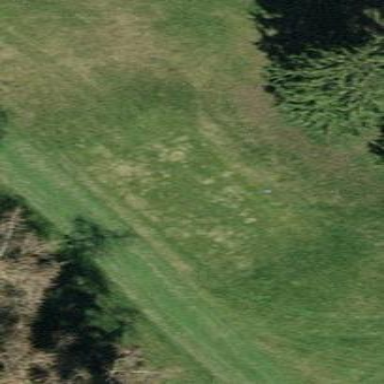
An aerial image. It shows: Golf tee on grassy land.